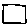
Label: square